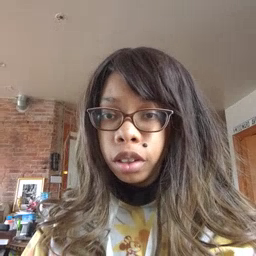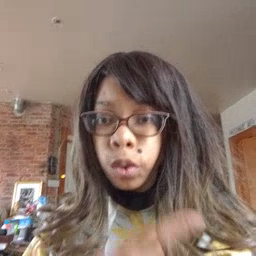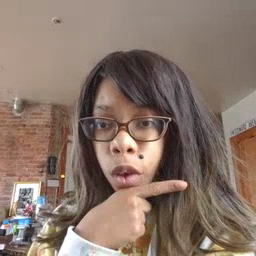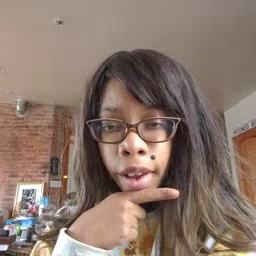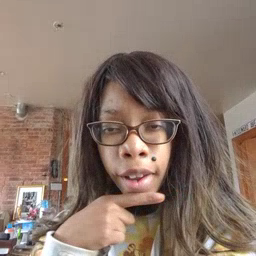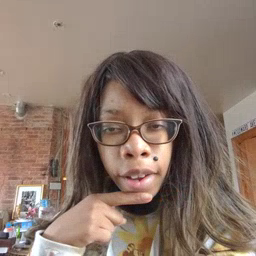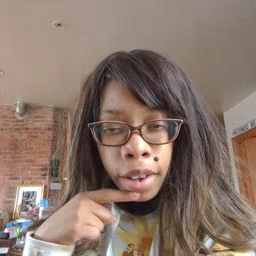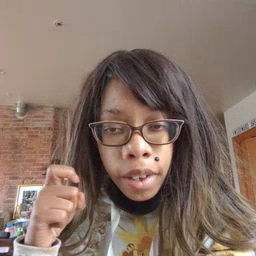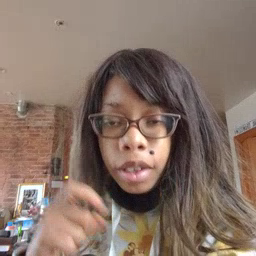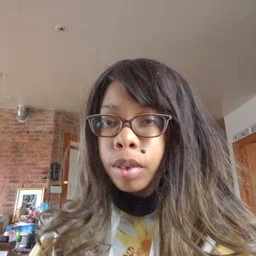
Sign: dry